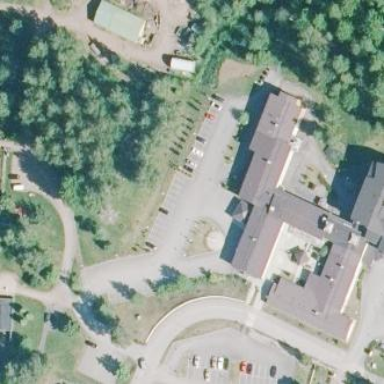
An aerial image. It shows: Parking area.